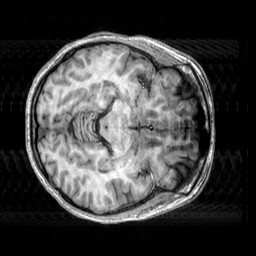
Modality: T1w
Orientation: axial
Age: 25
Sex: female
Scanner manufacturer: siemens
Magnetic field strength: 3 T
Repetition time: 2.3 s
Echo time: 0.00303 s